Field crop: maize
Growth stage: 2
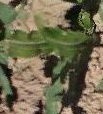
Species: maize